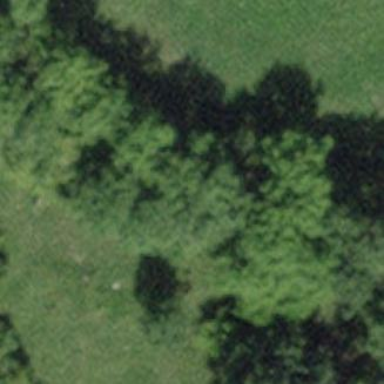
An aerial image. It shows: Forest area.